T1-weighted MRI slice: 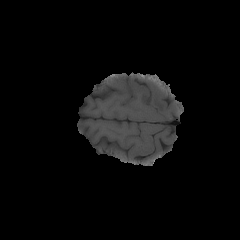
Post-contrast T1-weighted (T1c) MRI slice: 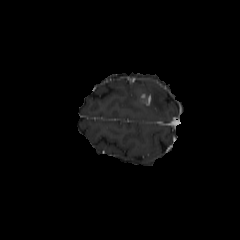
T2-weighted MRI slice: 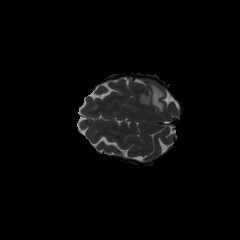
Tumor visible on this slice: yes